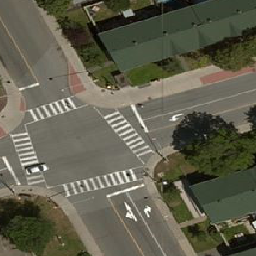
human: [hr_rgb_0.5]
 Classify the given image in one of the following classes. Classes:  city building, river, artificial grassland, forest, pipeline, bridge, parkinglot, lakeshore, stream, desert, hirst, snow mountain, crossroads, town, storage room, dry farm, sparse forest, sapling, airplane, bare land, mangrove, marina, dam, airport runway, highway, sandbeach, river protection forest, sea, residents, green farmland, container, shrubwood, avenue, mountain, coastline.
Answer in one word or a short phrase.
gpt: crossroads